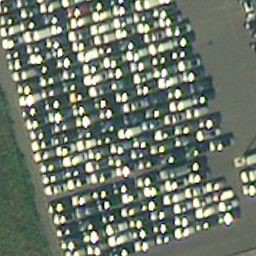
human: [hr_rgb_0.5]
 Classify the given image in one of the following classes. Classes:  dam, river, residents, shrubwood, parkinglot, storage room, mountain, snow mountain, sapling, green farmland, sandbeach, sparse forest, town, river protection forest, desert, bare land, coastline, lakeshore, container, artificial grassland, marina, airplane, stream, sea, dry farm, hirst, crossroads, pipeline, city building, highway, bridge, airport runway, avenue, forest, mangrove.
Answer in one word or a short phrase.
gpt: parkinglot